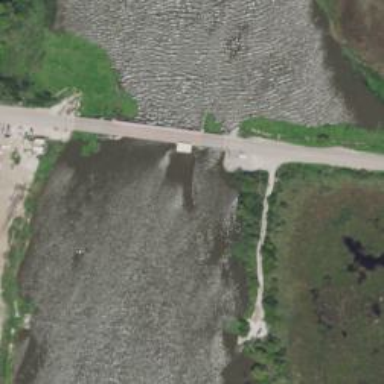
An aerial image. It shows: Tertiary road passing over swing bridge.